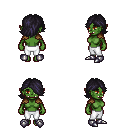
a pixel art fantasy rpg character, female body template, orc, green skin, leather shoulder armor, white pants, raven swoop hairstyle, metal boots, four views (front, back, left, right), 2x2 character sprite sheet, small pixel art, hard edges, no anti-aliasing